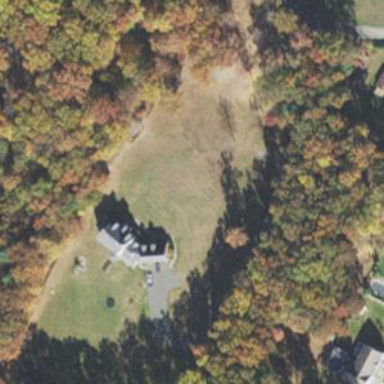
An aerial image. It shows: Driveway.